Field crop: maize
Growth stage: 2
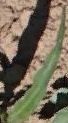
Species: maize